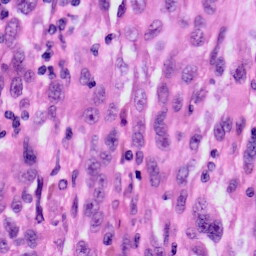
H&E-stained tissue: Skin